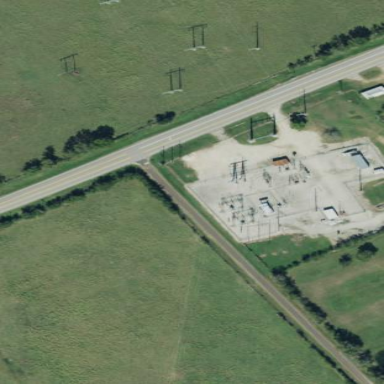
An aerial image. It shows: Power substation with transmission level designation. It is enclosed by fence.